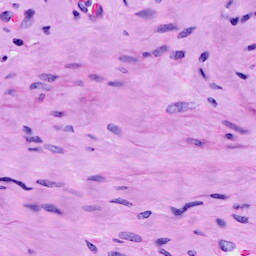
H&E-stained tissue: Cervix